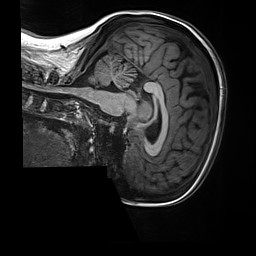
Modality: T1w
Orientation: sagittal
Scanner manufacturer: siemens
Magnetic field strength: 3 T
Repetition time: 2.5 s
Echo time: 0.00299 s